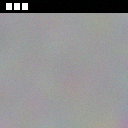
Screen state: on